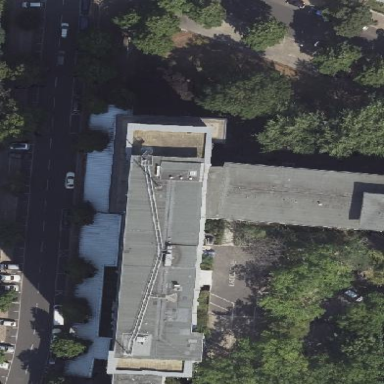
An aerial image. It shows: Government office building.